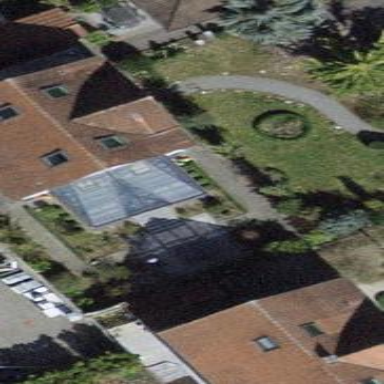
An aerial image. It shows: Building with tiled roof.